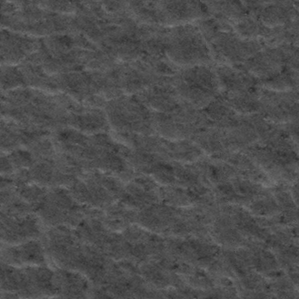
Label: frost